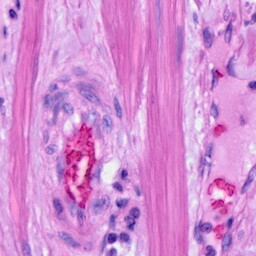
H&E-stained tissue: Ovarian